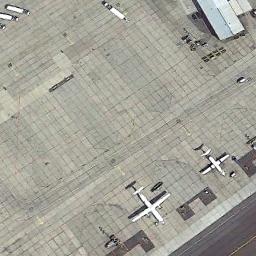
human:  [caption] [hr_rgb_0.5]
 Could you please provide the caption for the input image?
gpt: Two planes are parked on the open space next to the runway .

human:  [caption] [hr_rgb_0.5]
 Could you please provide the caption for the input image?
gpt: There are two planes of different sizes on a clearing .

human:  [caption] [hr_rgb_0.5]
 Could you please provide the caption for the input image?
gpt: Two adjacent planes parked on the open area .

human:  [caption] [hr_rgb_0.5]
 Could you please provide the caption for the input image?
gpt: There are two aircraft on the ground, And the larger one is twice as large as the other one .

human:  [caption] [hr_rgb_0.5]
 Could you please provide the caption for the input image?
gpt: Two planes are on the ground next to the building .